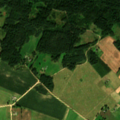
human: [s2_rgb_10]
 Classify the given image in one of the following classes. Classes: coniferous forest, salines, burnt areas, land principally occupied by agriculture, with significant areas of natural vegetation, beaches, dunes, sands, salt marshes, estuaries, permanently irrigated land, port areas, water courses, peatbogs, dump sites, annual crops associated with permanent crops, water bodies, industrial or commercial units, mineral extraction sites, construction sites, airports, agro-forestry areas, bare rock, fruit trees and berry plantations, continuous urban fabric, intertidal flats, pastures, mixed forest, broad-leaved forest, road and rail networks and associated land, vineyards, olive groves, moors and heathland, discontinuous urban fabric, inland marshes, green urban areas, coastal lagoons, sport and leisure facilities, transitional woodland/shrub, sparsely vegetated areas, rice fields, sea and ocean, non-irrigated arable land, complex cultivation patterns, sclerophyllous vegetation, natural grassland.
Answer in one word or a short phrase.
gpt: non-irrigated arable land, complex cultivation patterns, land principally occupied by agriculture, with significant areas of natural vegetation, broad-leaved forest, coniferous forest, mixed forest